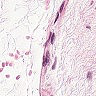
Metastatic tissue present: no